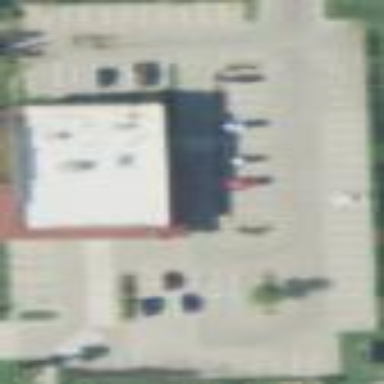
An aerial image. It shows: Parking area.